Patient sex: M
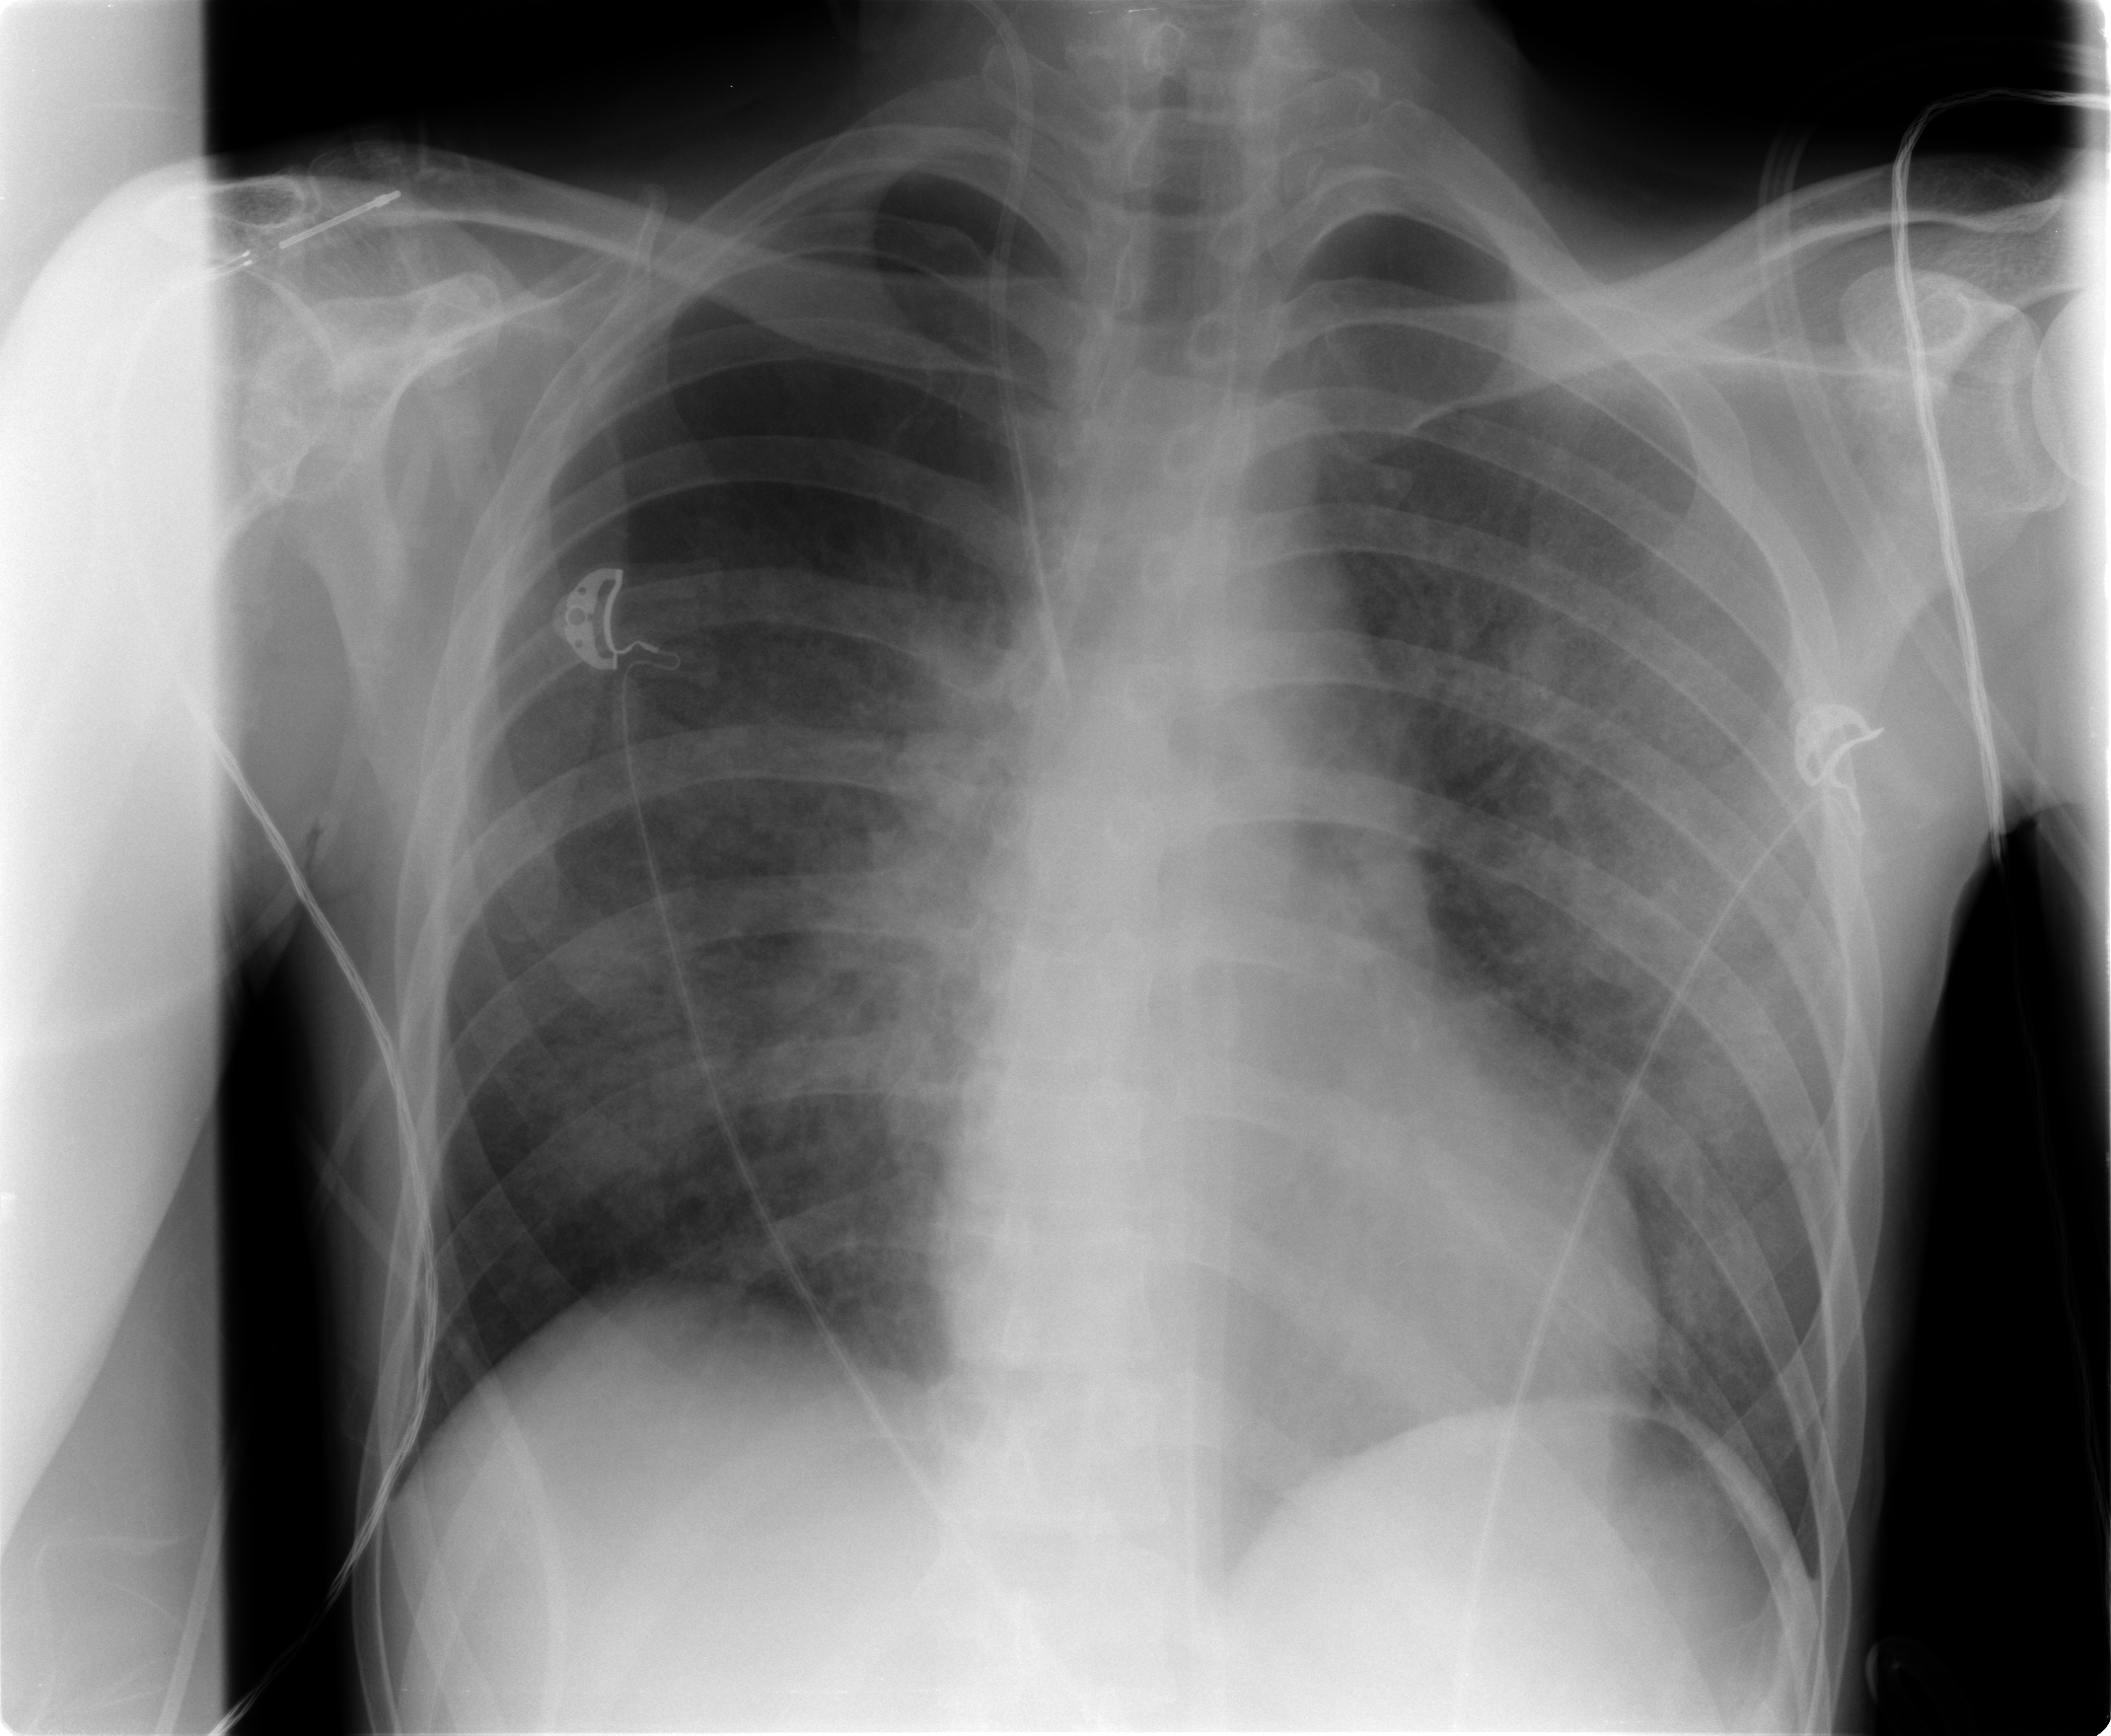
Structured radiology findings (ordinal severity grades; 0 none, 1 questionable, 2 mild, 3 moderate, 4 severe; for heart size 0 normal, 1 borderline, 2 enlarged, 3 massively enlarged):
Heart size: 0
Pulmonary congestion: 0
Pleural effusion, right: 0
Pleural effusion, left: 0
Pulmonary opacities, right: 3
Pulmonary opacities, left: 3
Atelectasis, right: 3
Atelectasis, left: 3